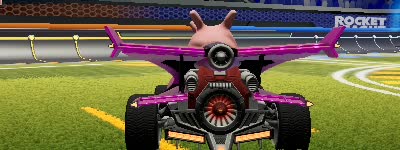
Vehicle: aftershock